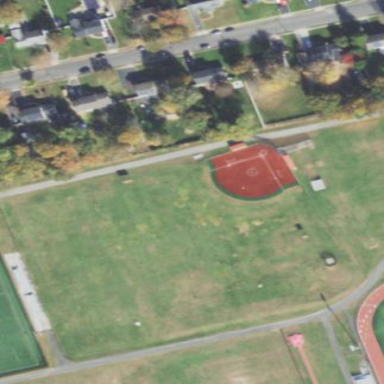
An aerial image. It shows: Baseball pitch for leisure land.